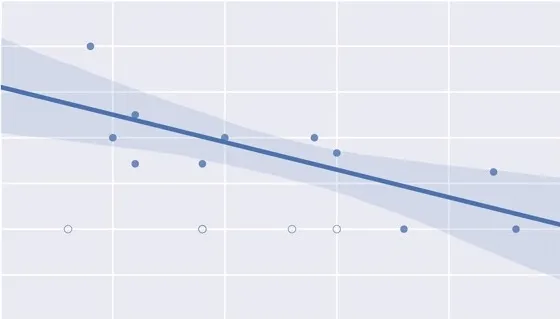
VMI vs. ipsilateral corticospinal responses excluding outliers (empty circles).
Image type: chart (chart)